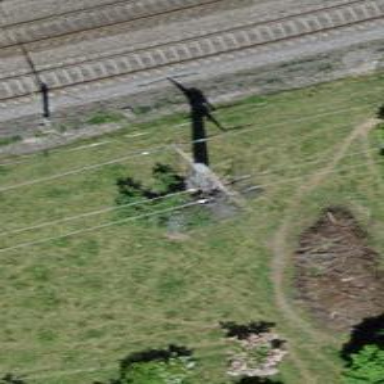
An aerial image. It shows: Power line in the image.